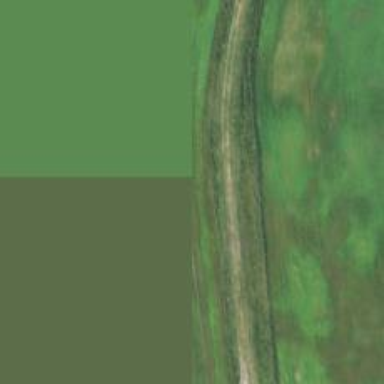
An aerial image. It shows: Simple road.